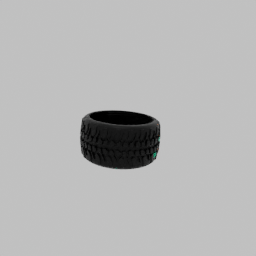
Label: mechanical